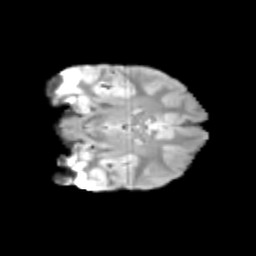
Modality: T2w
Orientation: coronal
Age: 11
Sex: female
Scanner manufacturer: siemens
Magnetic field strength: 3 T
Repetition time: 3.8 s
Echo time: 0.07 s